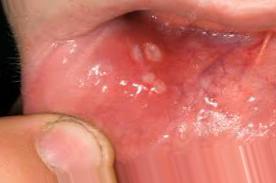
Condition: Mouth Ulcer